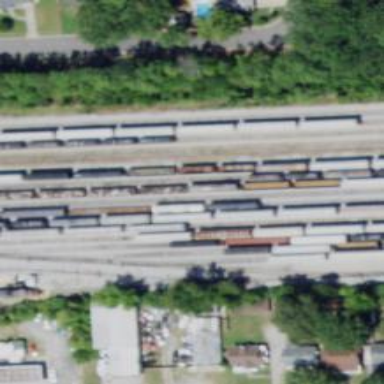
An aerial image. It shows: View of railway yard.